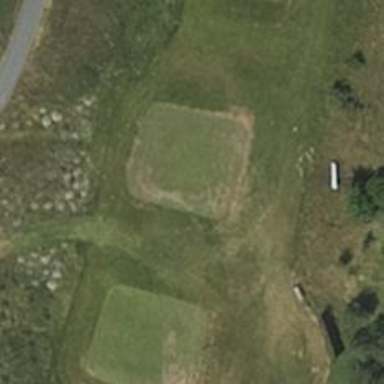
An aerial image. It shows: Golf tee.